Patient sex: M
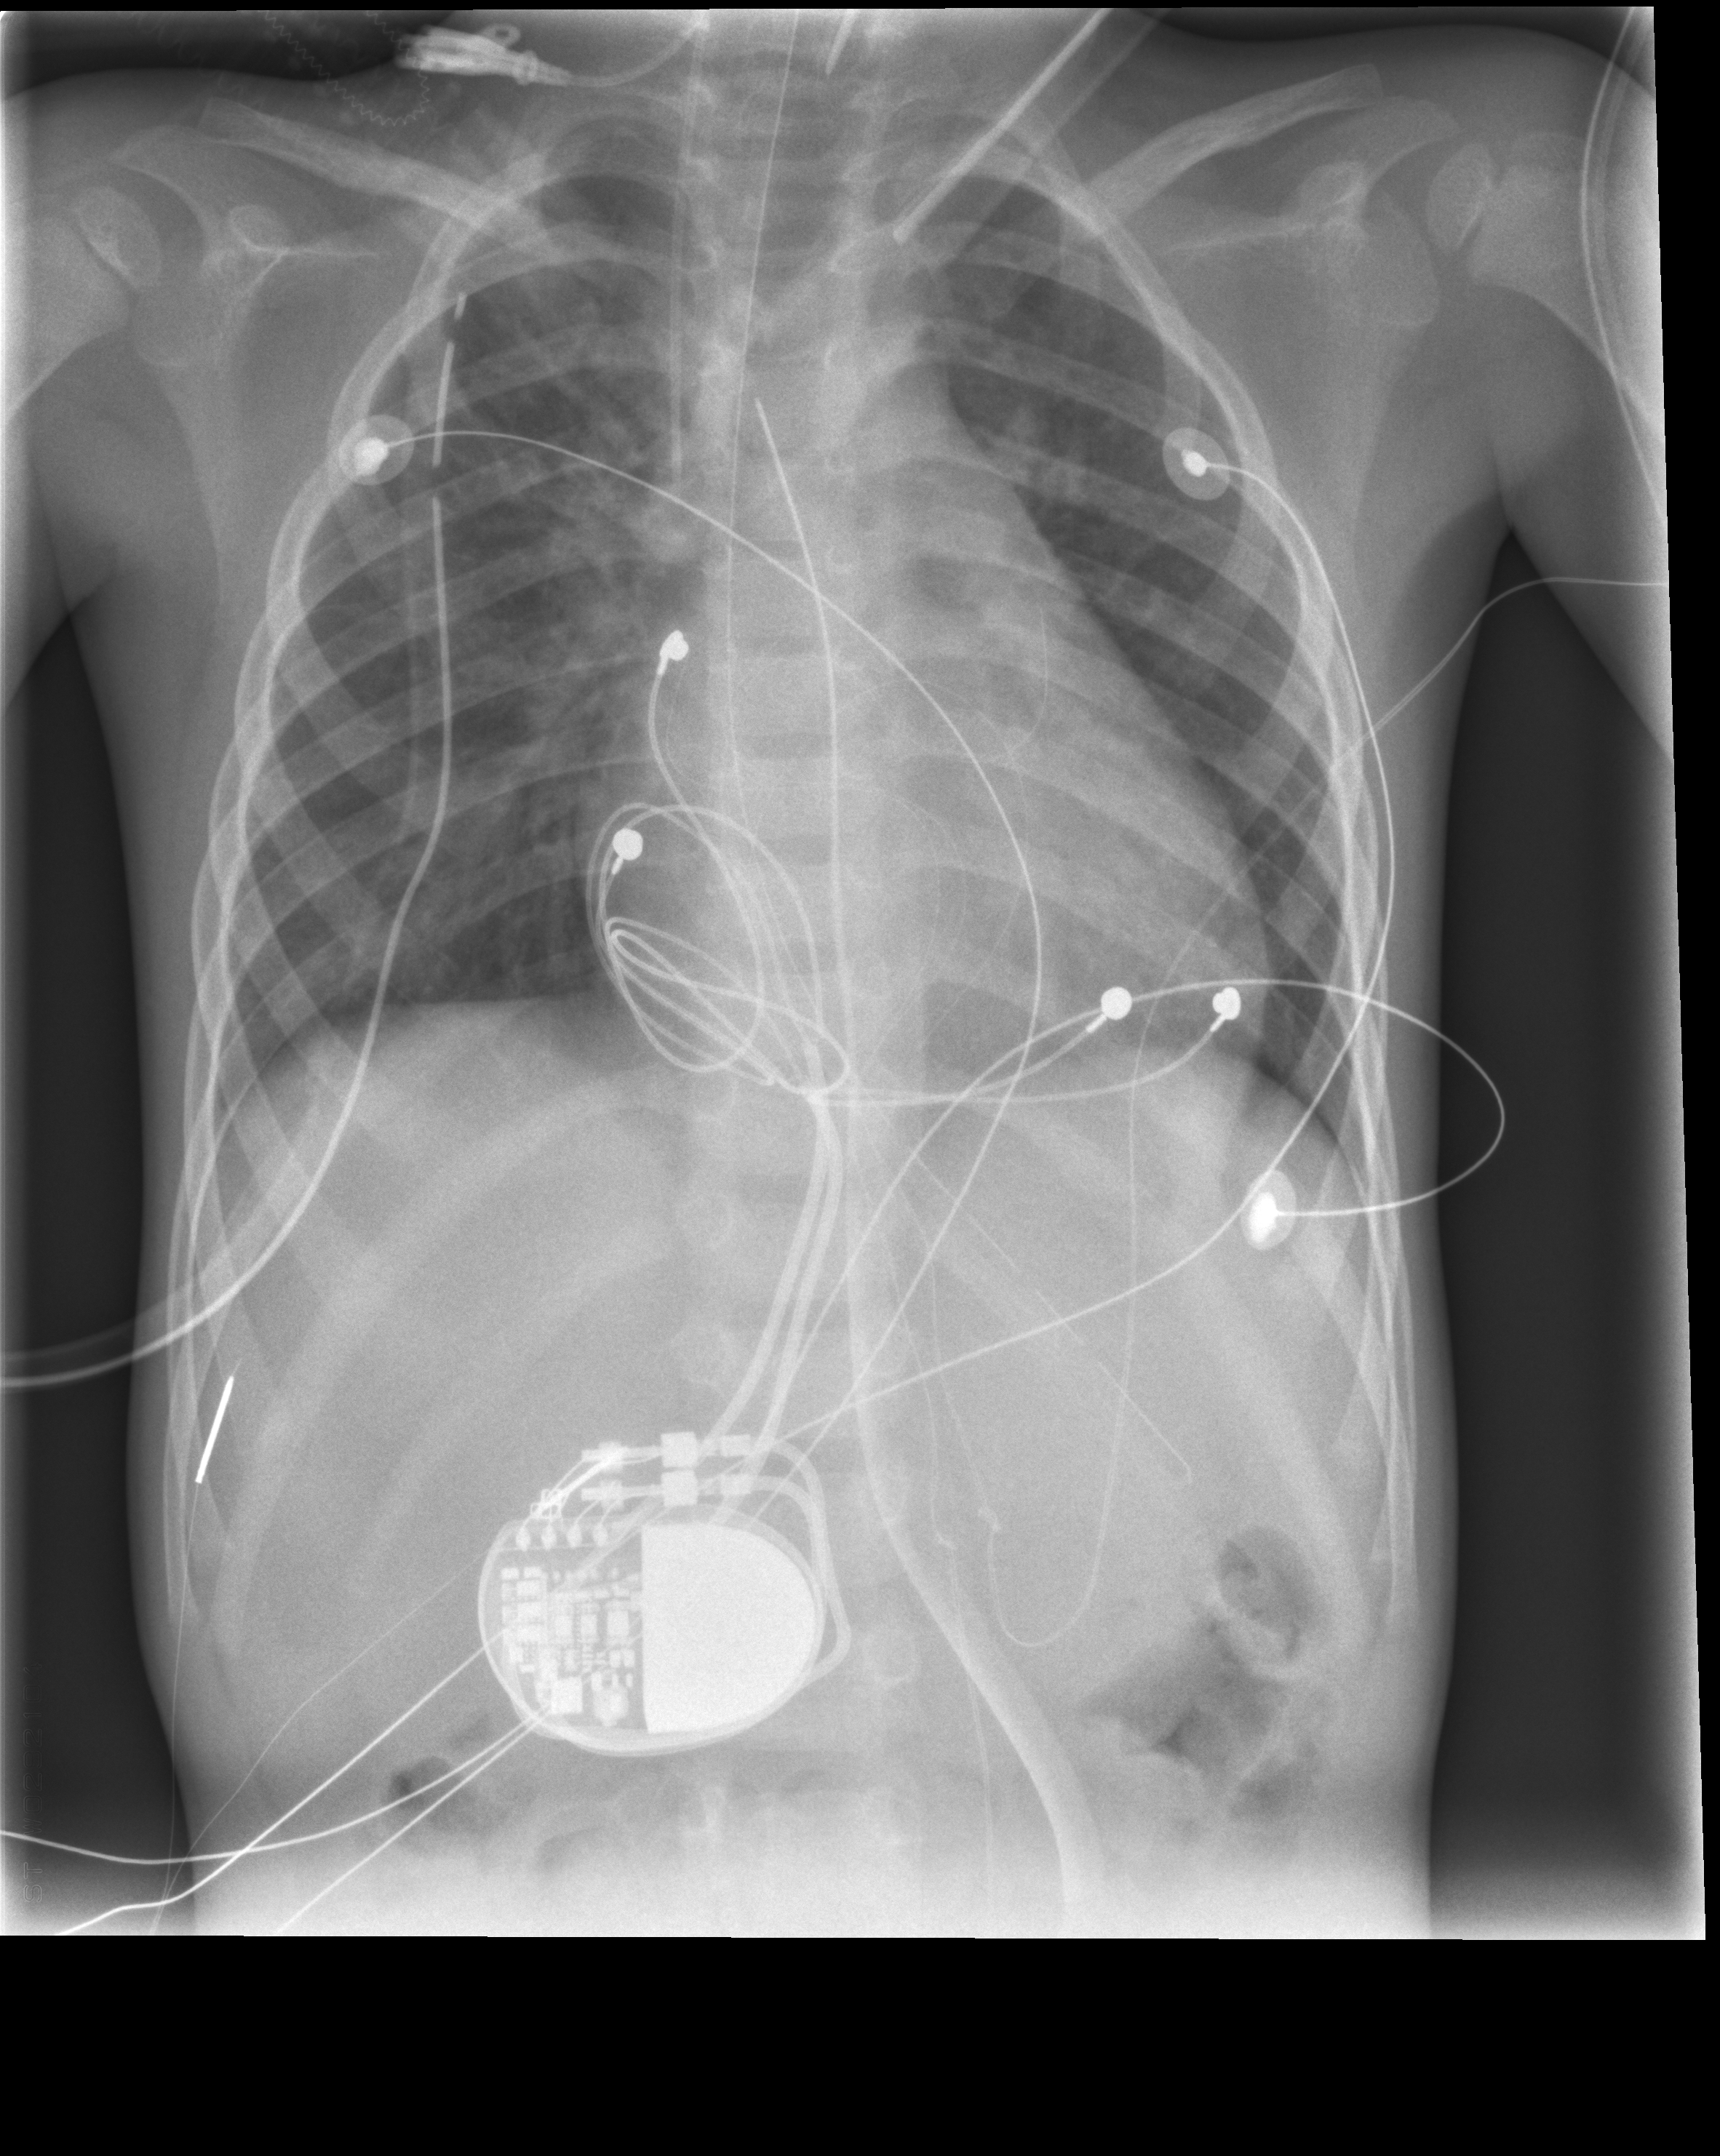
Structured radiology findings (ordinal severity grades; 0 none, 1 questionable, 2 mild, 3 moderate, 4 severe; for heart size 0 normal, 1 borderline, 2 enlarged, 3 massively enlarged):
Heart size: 1
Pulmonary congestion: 2
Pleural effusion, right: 1
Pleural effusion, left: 0
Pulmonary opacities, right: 1
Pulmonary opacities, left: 0
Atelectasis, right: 0
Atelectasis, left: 0